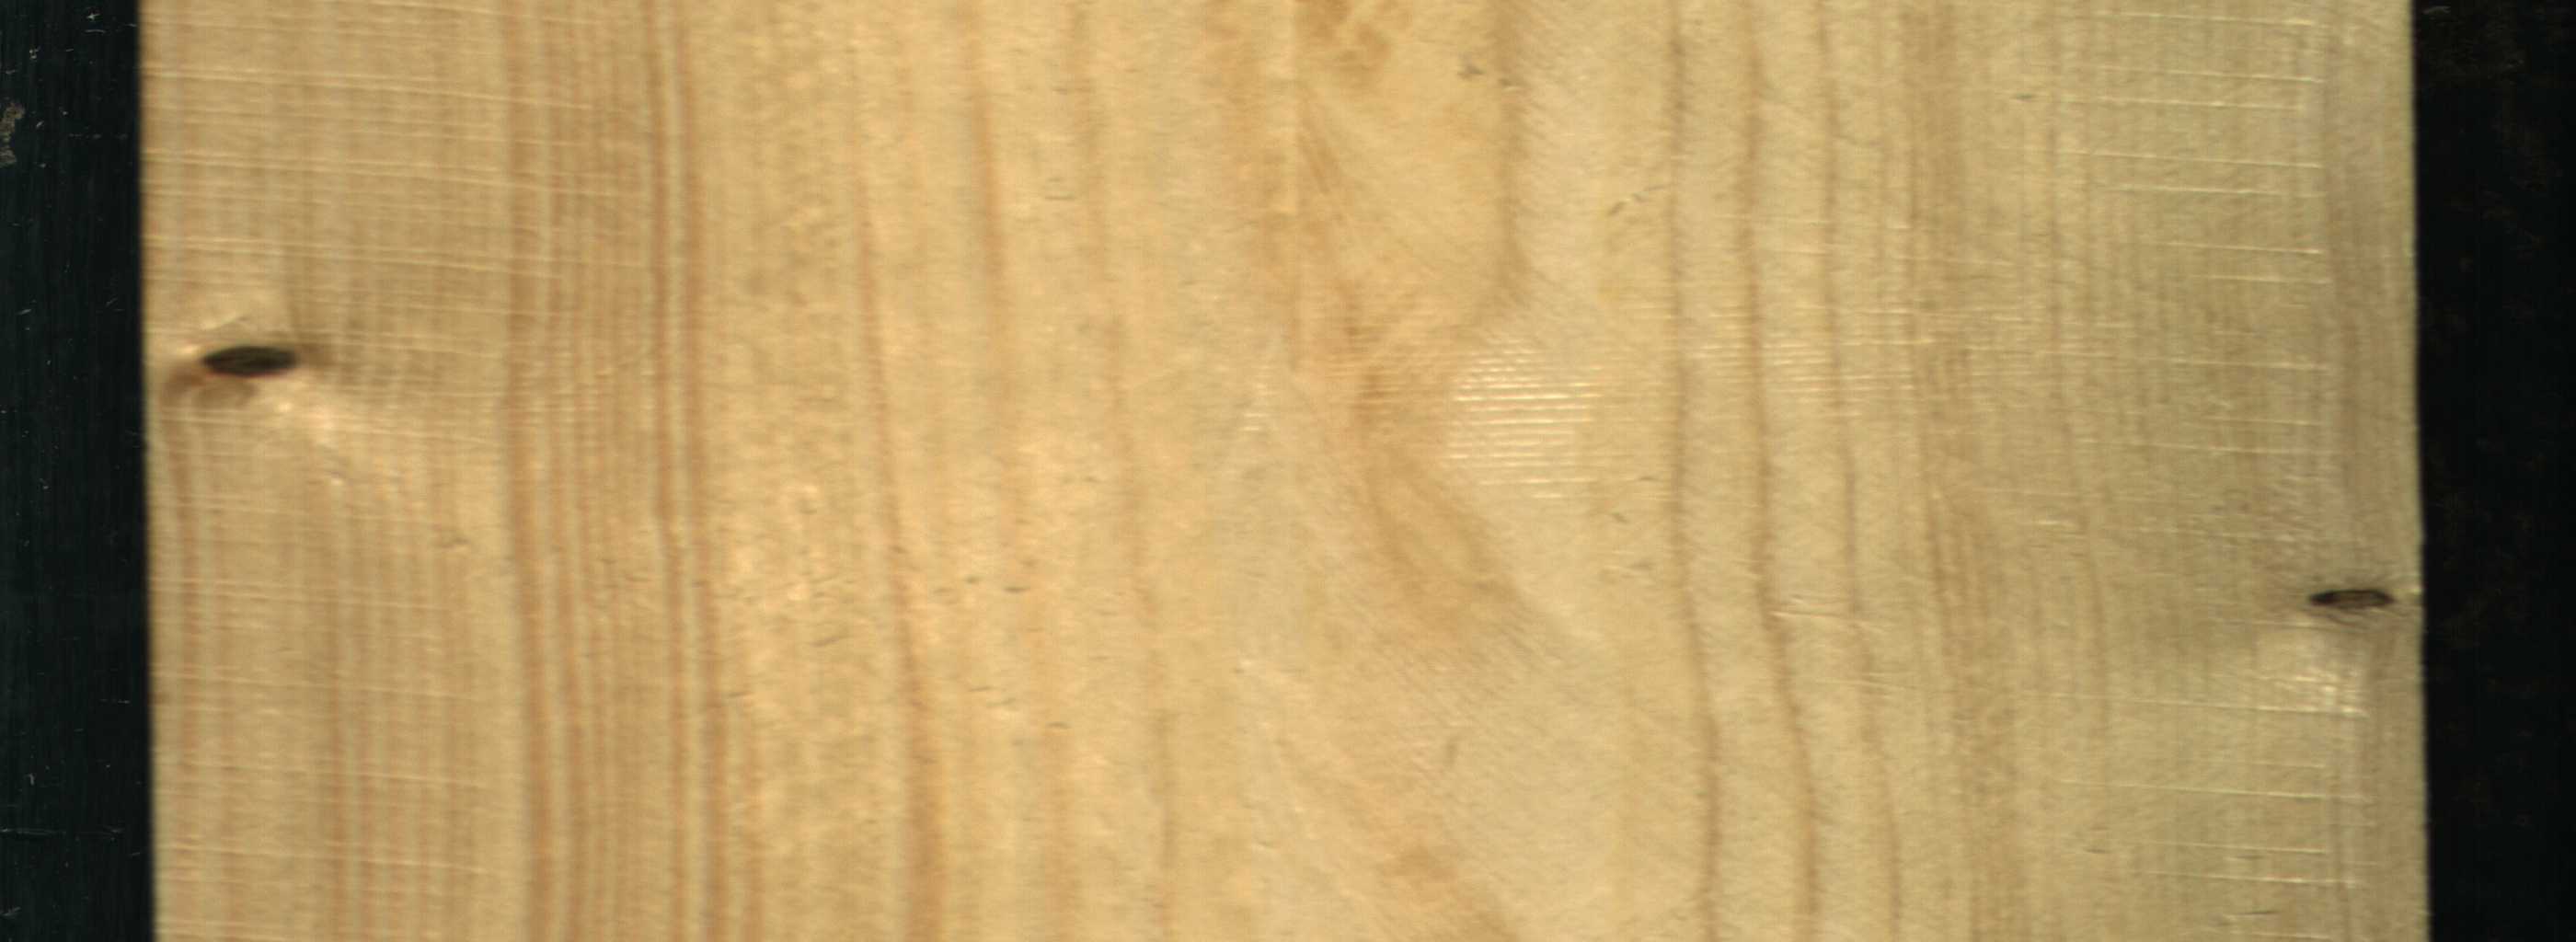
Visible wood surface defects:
Dead_Knot
Dead_Knot